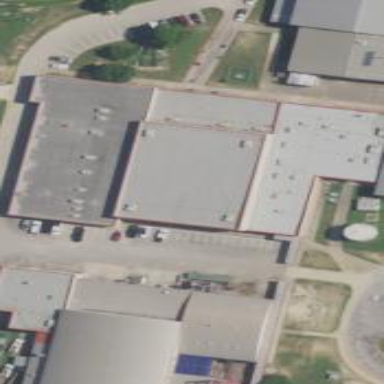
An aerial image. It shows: School building.